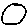
Label: circle